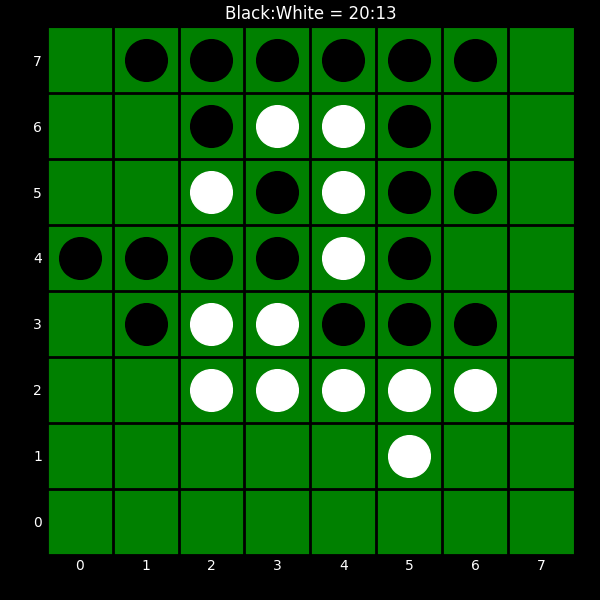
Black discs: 20
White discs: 13